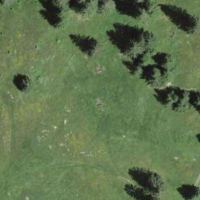
EUNIS habitat code: 25
Species observed at this site:
Crocus vernus